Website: bh-photo
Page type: review-order
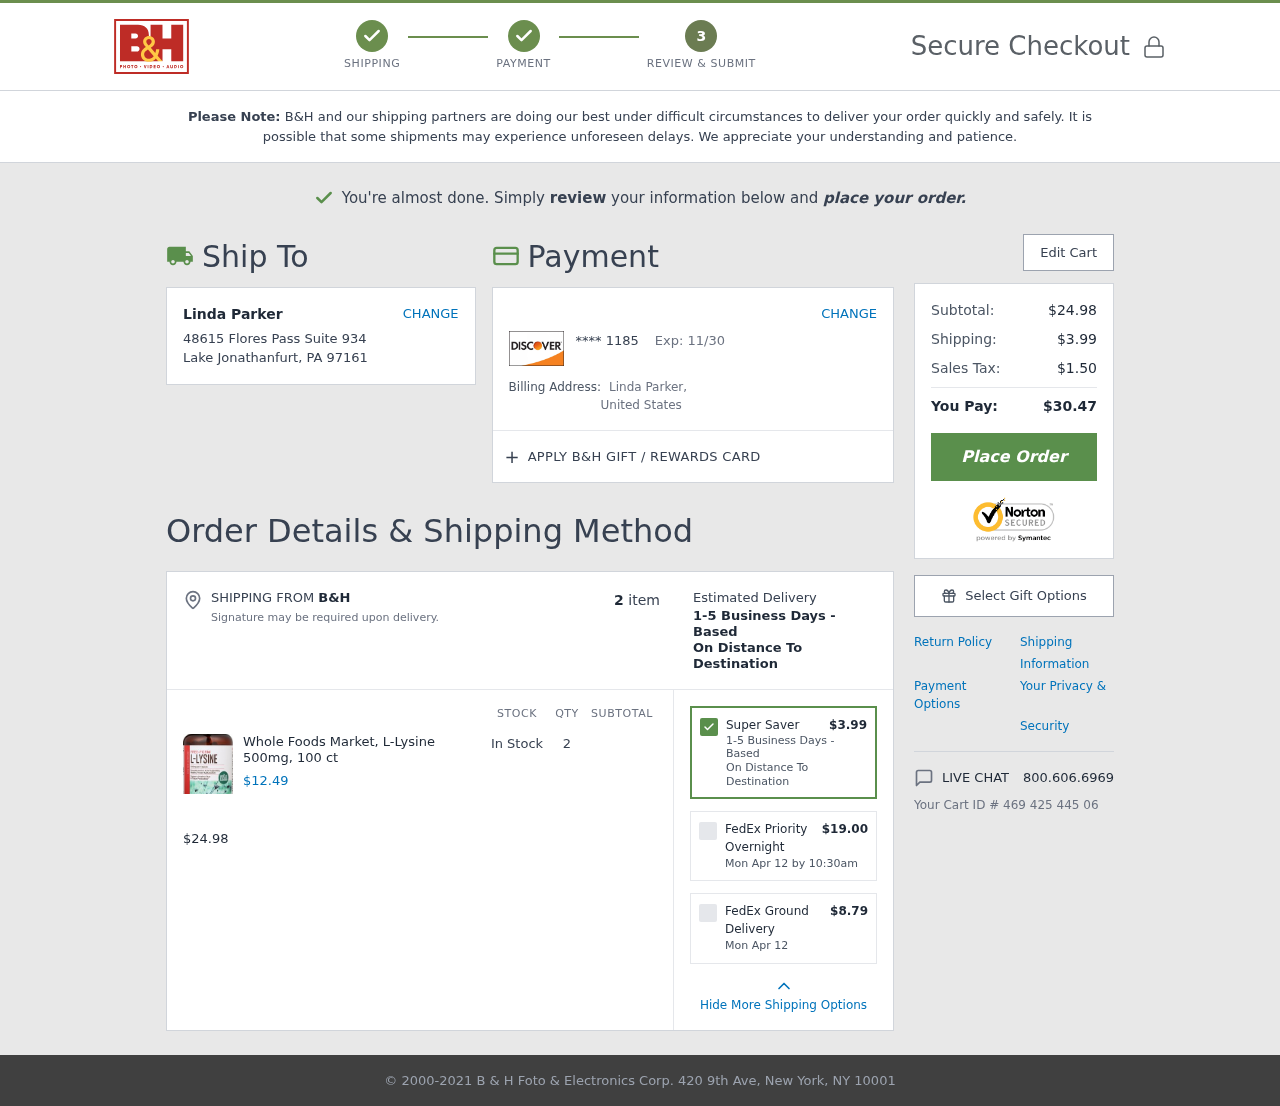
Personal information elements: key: PII_CARD_EXPIRY
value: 11/30
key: PII_CARD_LAST4
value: **** 1185
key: PII_CITY
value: Lake Jonathanfurt
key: PII_COUNTRY
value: United States
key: PII_FULLNAME
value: Linda Parker
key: PII_FULLNAME2
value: Linda Parker
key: PII_POSTCODE
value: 97161
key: PII_STATE_ABBR
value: PA
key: PII_STREET
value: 48615 Flores Pass Suite 934
Product elements: key: PRODUCT1_NAME
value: Whole Foods Market, L-Lysine 500mg, 100 ct
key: PRODUCT1_PRICE
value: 12.49
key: PRODUCT1_QUANTITY
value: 2
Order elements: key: ORDER_NUM_ITEMS
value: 2
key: ORDER_SUBTOTAL
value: $24.98
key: ORDER_SHIPPING_COST
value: $3.99
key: ORDER_DELIVERY_DATE
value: Mon Apr 12 by 10:30am
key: ORDER_DELIVERY_DATE2
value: Mon Apr 12
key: ORDER_TAX
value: $1.50
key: ORDER_TOTAL
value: $30.47
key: ORDER_ID
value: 469 425 445 06